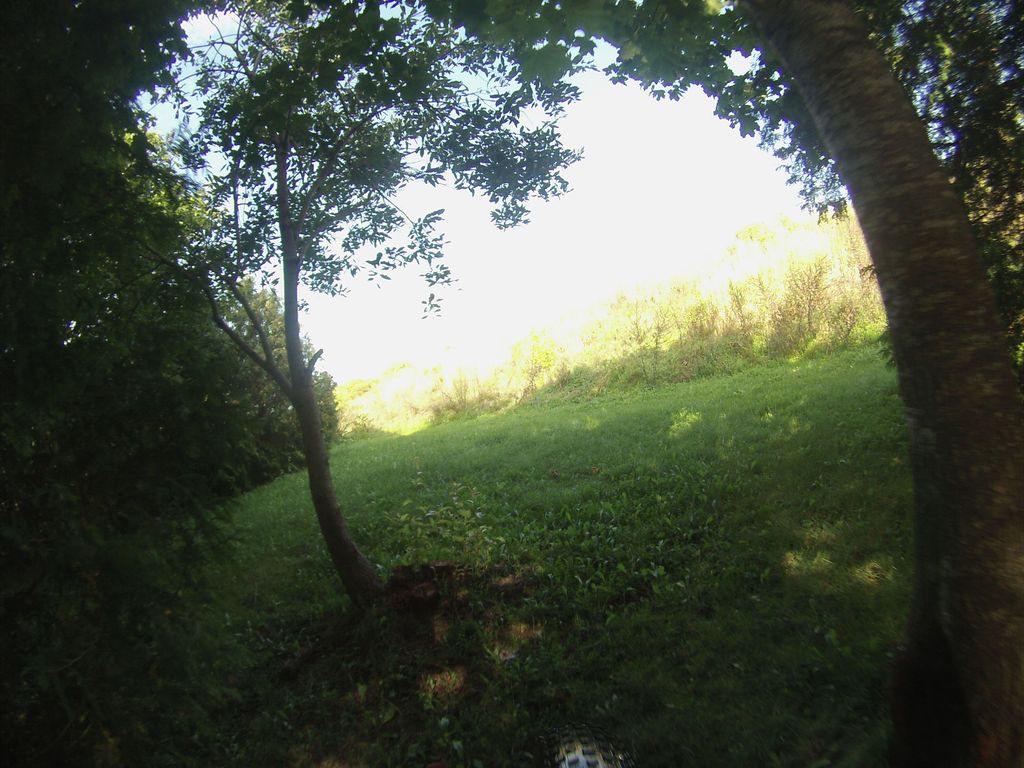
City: ottawa-gatineau